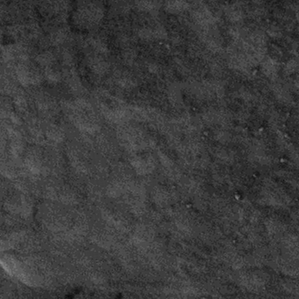
Label: frost